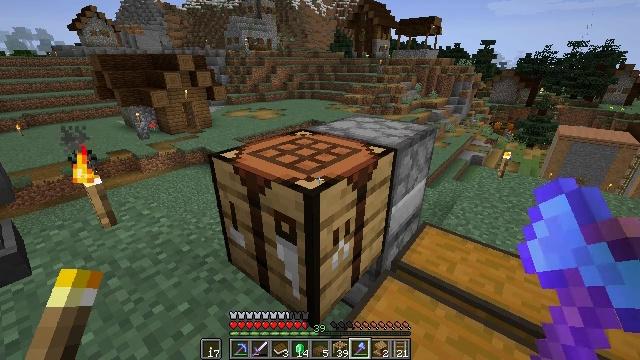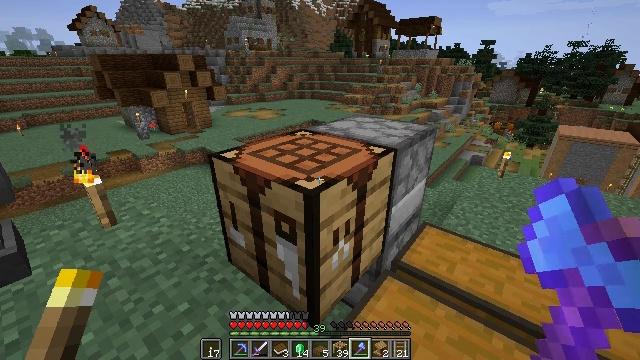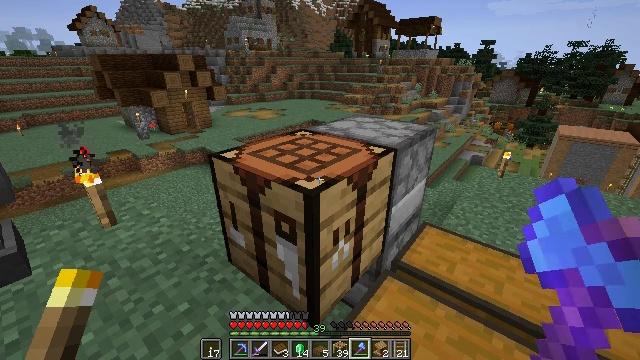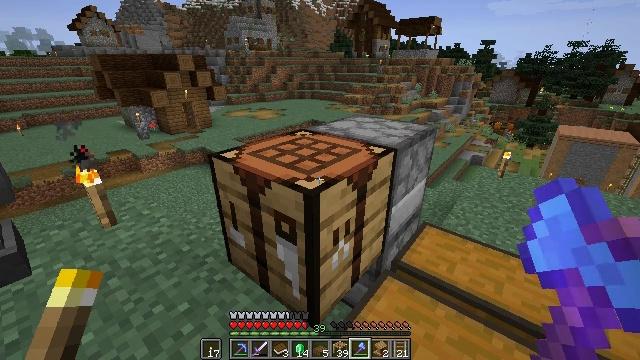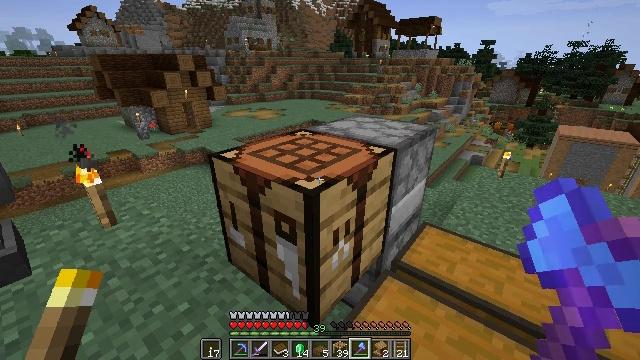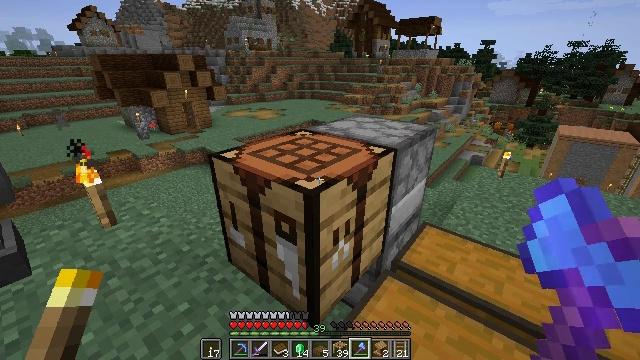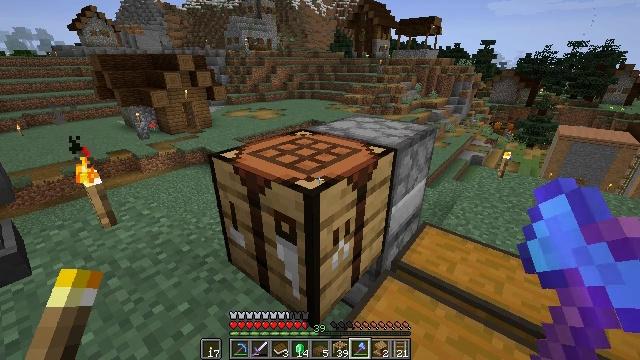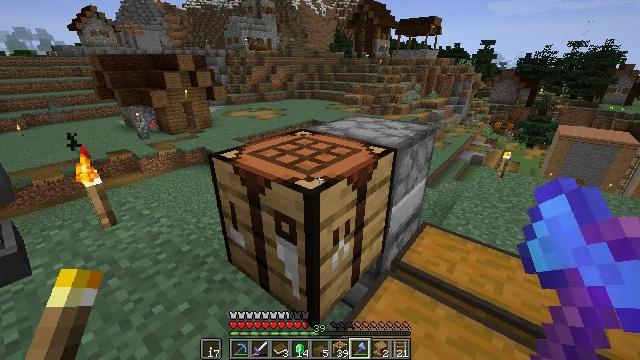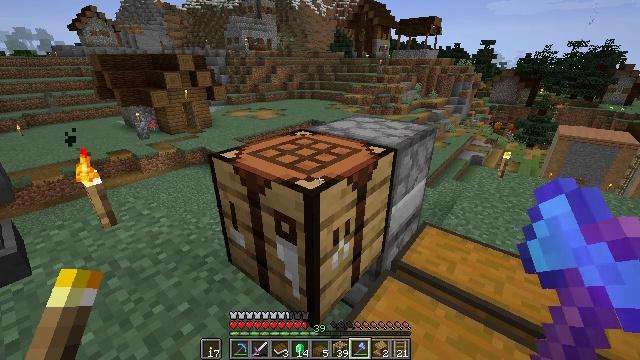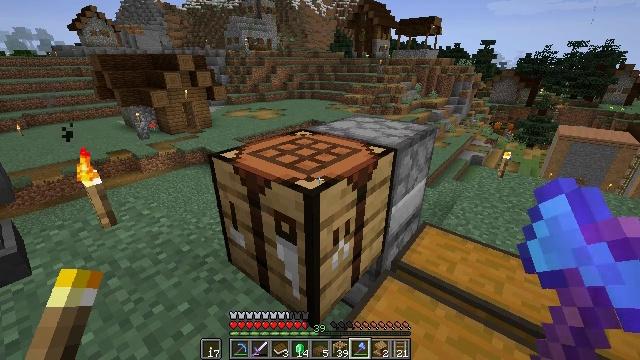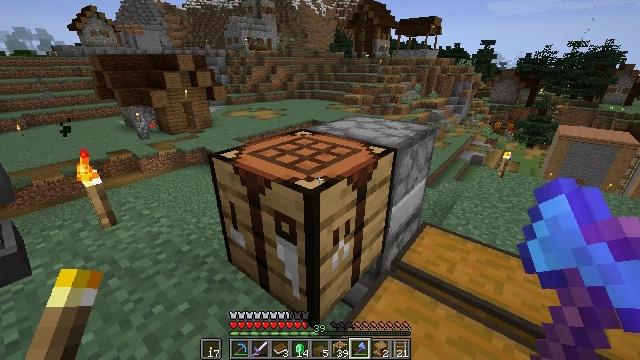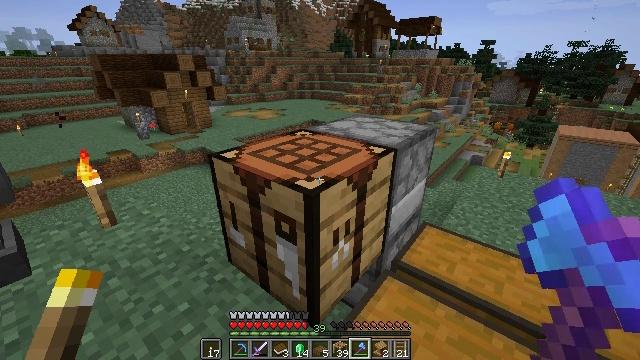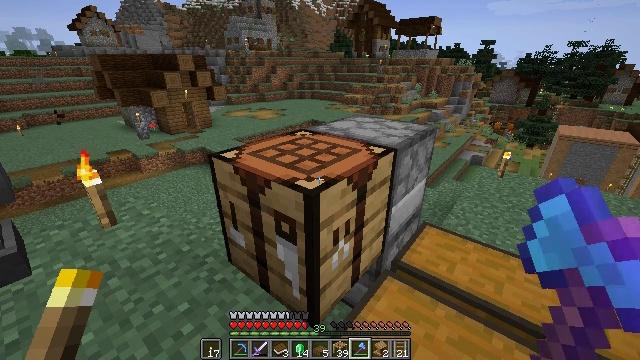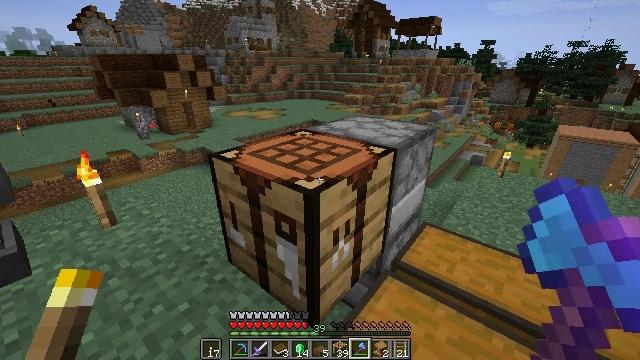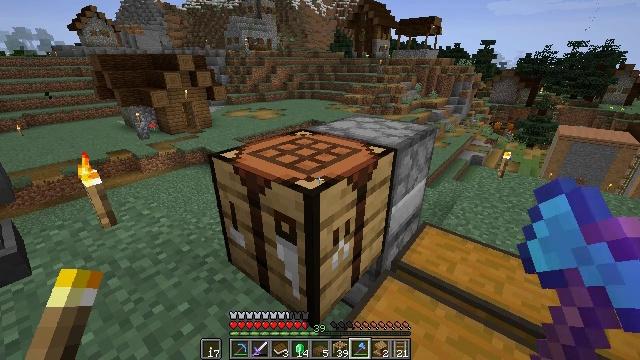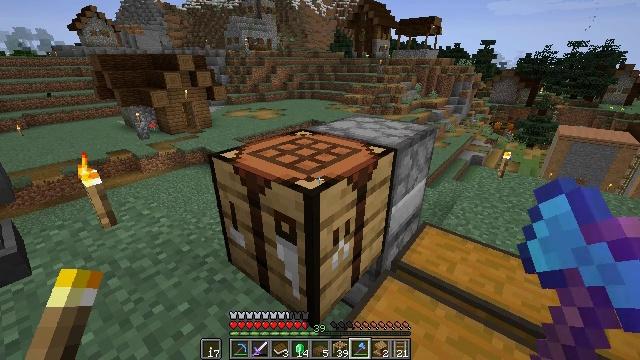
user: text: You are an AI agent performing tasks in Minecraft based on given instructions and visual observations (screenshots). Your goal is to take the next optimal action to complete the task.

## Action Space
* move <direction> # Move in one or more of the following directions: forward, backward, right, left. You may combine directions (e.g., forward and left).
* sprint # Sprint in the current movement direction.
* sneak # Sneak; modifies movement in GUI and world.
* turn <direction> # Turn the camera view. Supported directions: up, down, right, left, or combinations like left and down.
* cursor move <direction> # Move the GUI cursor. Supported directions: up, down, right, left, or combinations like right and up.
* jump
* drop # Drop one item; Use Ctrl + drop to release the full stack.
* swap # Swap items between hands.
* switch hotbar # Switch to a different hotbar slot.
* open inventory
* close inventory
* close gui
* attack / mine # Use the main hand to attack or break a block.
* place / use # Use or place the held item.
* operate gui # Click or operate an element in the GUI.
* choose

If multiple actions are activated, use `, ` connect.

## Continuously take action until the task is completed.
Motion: motion action
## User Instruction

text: Reclaim the spruce slab for later use.
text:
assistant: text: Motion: no_op
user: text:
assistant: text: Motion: no_op
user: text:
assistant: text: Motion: no_op
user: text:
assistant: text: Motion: no_op
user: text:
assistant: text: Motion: no_op
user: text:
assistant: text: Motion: no_op
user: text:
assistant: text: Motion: no_op
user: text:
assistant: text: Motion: no_op
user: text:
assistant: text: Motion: no_op
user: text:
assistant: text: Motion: no_op
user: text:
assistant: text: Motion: no_op
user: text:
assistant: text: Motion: no_op
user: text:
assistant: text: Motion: no_op
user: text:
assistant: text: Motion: no_op
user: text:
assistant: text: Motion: no_op
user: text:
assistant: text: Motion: no_op
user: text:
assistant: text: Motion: no_op
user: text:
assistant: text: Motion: no_op
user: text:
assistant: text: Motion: no_op
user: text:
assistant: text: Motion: no_op
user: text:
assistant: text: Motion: no_op
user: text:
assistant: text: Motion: no_op
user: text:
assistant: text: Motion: no_op
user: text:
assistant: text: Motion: no_op
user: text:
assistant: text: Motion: no_op
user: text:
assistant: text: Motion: no_op
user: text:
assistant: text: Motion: no_op
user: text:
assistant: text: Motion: no_op
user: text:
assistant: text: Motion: no_op
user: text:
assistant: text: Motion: no_op